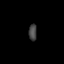
Tissue: lung
Cell type: Endothelial cells
Senescence score: 0.61
Nuclear area (px): 138
Mean DAPI intensity: 64.928